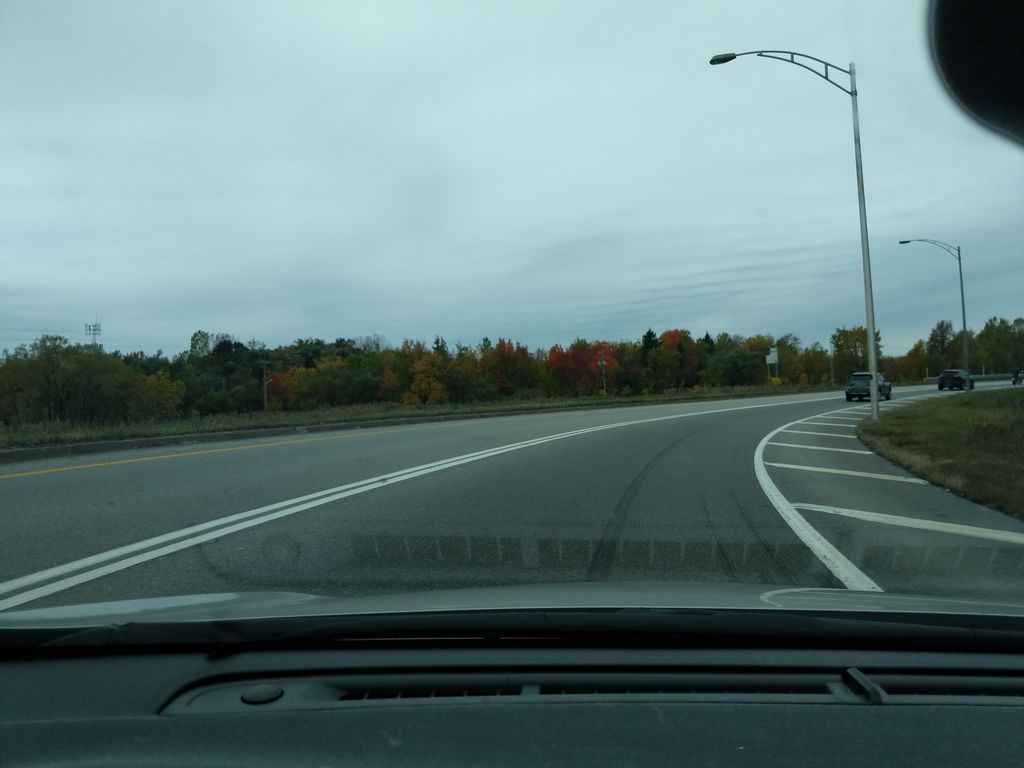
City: quebec_city